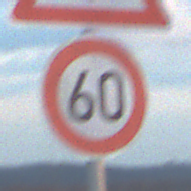
Verkehrszeichen: Geschwindigkeit60
Zusatzzeichen oben: Lichtzeichenanlage
Umgebung: Outdoor, Beach
Tageszeit: SunriseSunset
Wetter: PartlyCloudy
Licht: Natural
Jahreszeit: NotSpecified
Kontrast: MediumContrast